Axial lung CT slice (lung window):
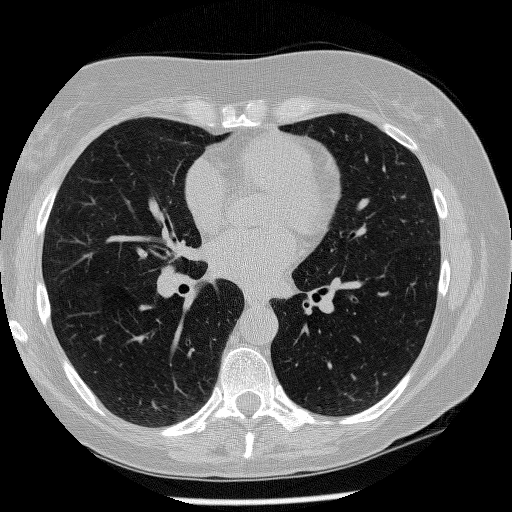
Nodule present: no